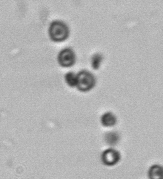
Label: Phaeocystis